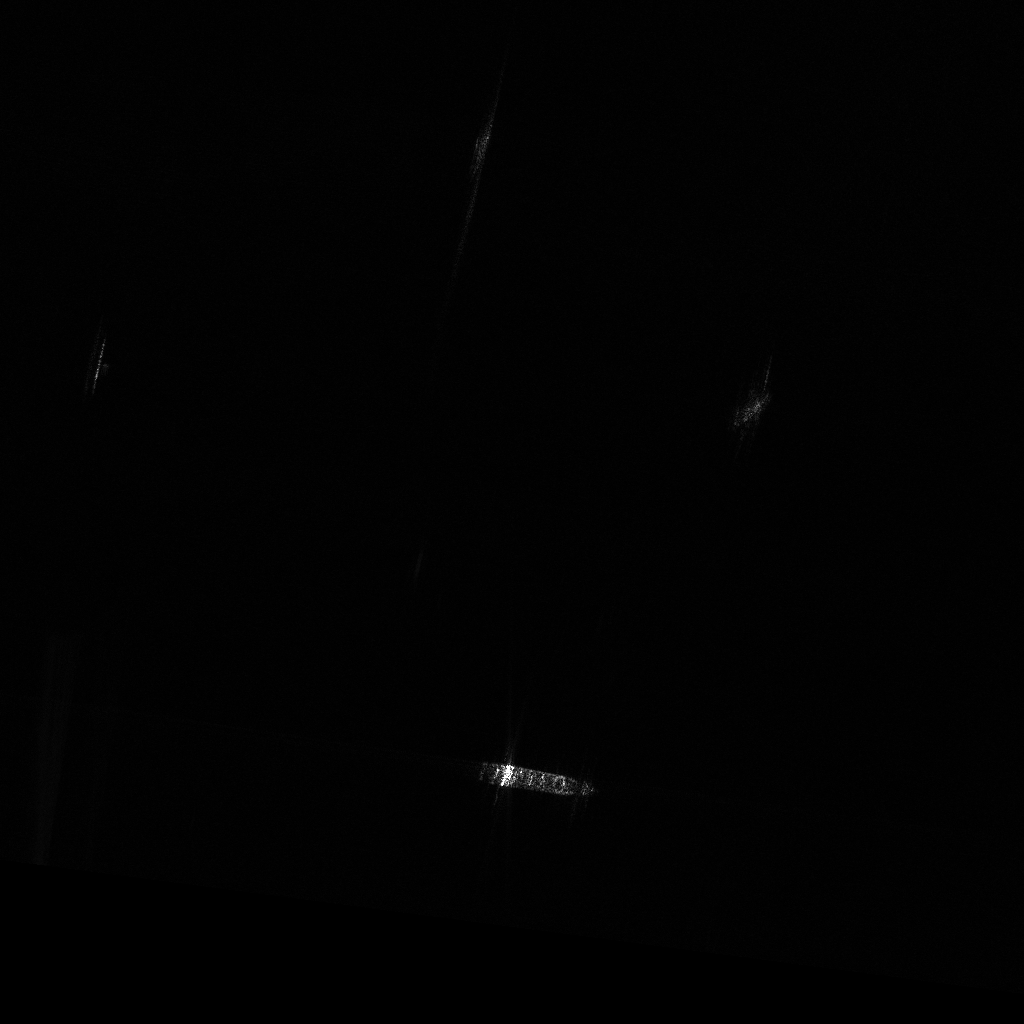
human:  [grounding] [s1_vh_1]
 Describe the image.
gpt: In the satellite image, there is  <ref>1 large container </ref> <box>[[46, 74, 58, 78, 9]]</box> located at bottom,  <ref>1 large container </ref> <box>[[71, 36, 74, 43, 27]]</box> located at right,  <ref>1 large container </ref> <box>[[45, 10, 48, 17, 27]]</box> located at top.